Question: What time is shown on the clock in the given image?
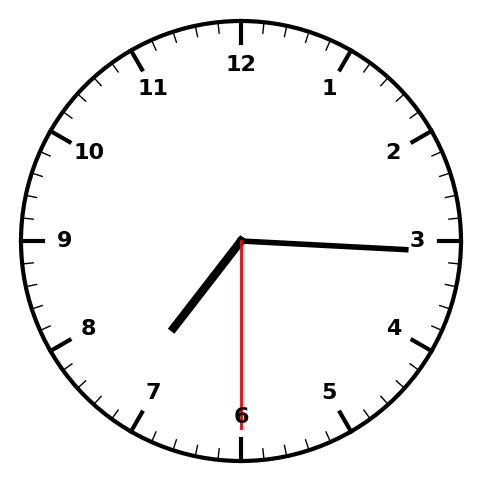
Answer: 07:15:30